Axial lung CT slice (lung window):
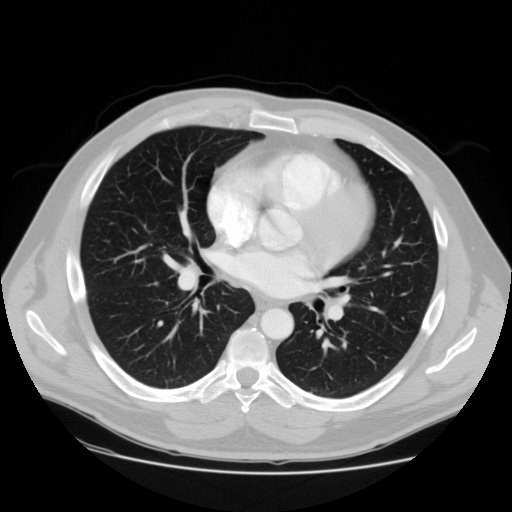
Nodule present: no